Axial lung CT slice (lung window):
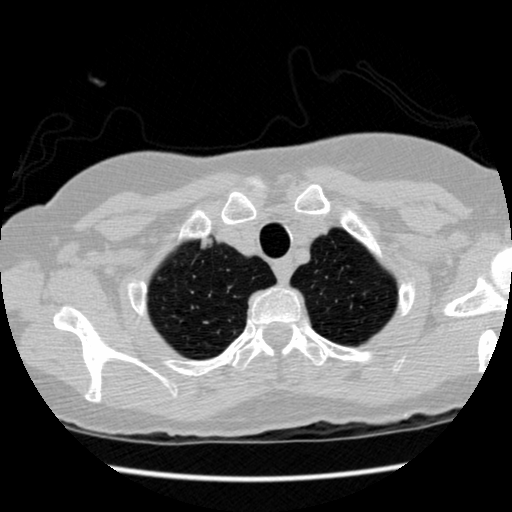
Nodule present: yes
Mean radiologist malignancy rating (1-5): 3.25